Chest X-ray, PA view. Patient: 16 years old, sex M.
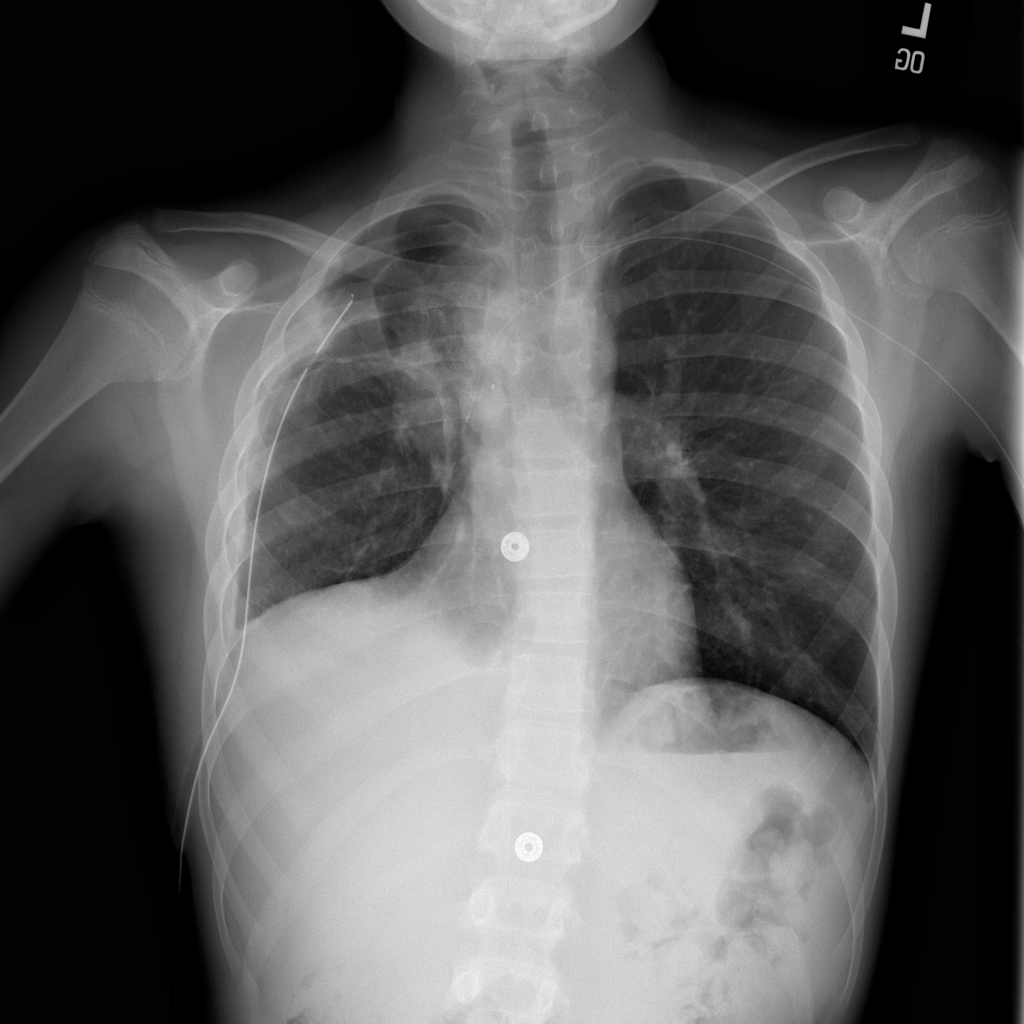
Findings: Pneumothorax